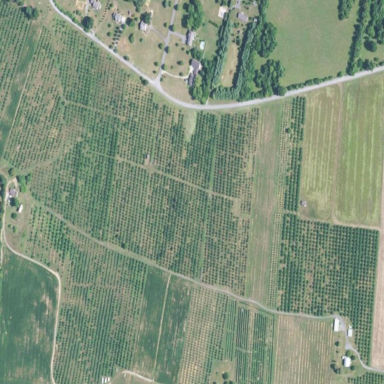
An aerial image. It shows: Orchard.